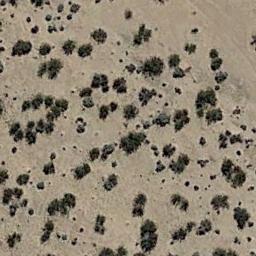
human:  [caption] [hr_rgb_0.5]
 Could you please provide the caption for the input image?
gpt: Some disconnected chaparrals of different sizes grow in the desert .

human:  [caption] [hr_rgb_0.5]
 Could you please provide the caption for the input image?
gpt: Chaparral is evenly distributed on the sand .

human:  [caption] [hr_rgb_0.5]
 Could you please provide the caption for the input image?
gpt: There are some different kinds of bushes make up the chaparral on the desert .

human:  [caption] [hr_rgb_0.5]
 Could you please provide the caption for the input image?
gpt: In this jungle, Only the little vegetation can be seen .

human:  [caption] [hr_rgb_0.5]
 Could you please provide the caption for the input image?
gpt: The chaparral is scattered and sparse .